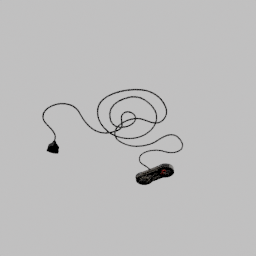
Label: electronics